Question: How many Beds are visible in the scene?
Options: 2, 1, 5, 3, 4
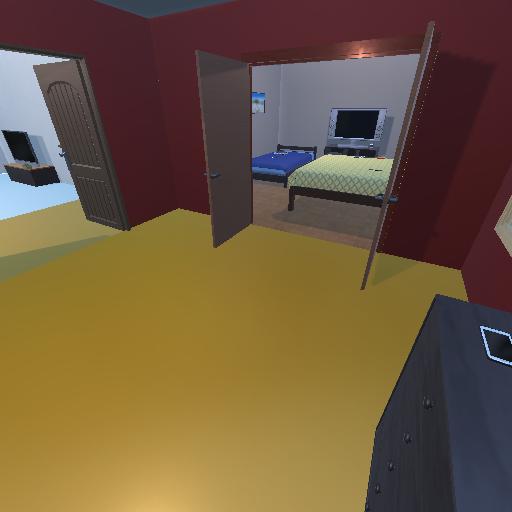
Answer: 2